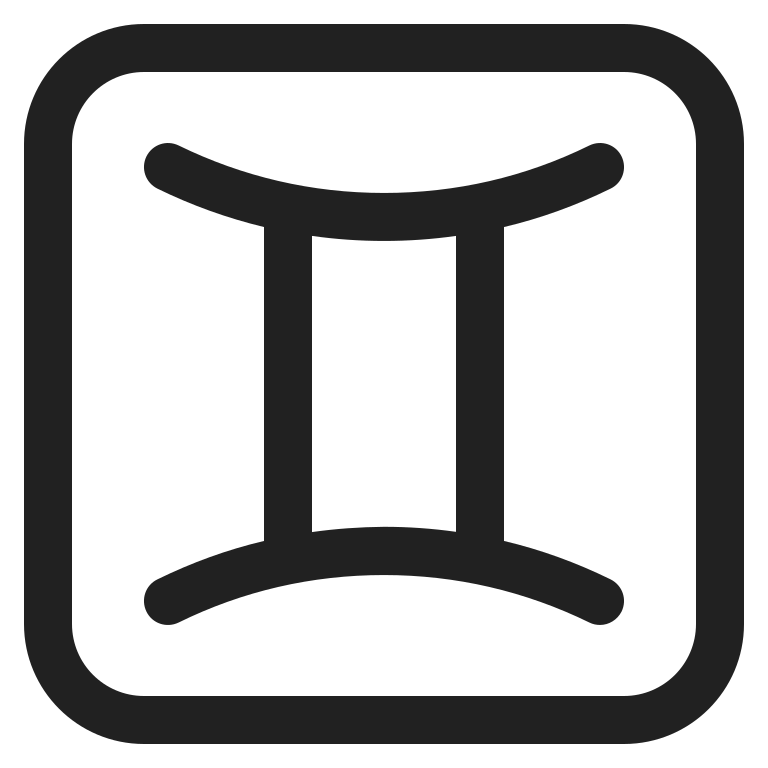
gemini high contrast